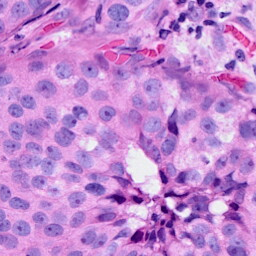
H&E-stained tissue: Breast